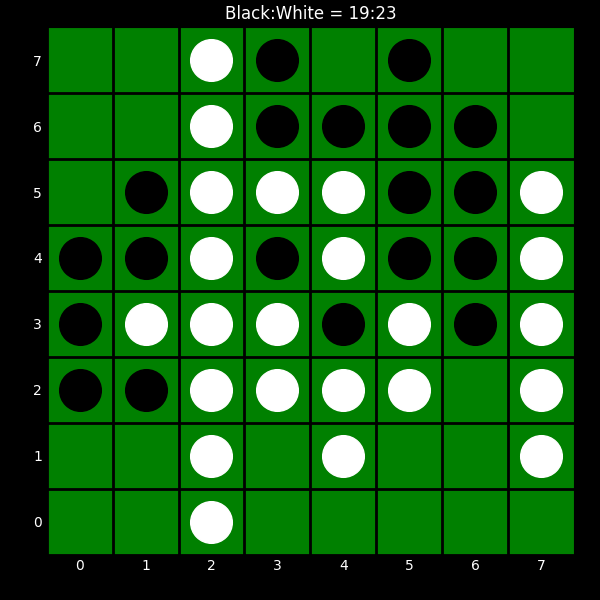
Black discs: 19
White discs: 23